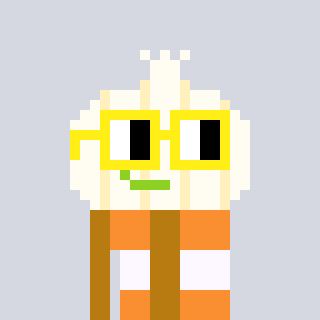
a pixel art character with square yellow glasses, a garlic-shaped head and a gold-colored body on a cool background